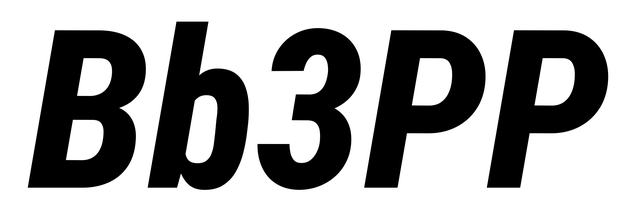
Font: Roboto-Italic_Condensed_ExtraBold_Italic